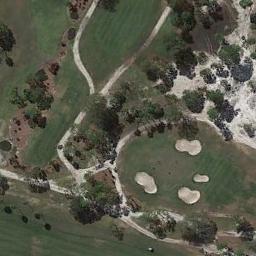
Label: golf_course